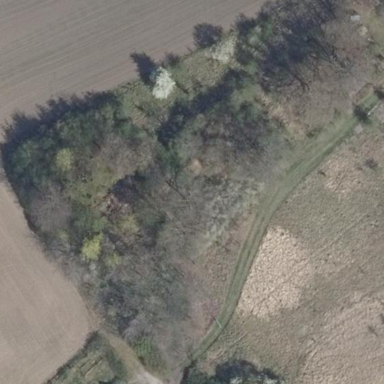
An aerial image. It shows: Patch of scrub vegetation.